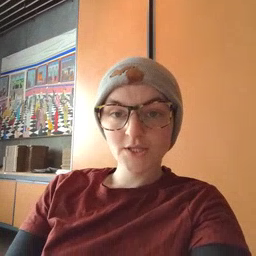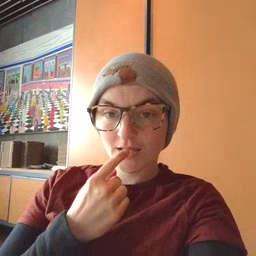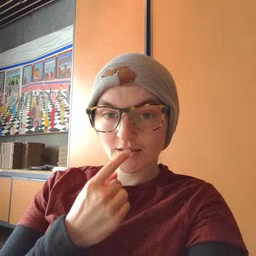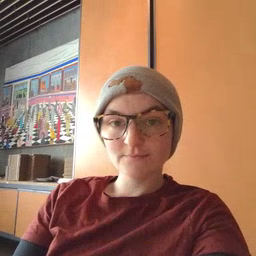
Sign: tongue